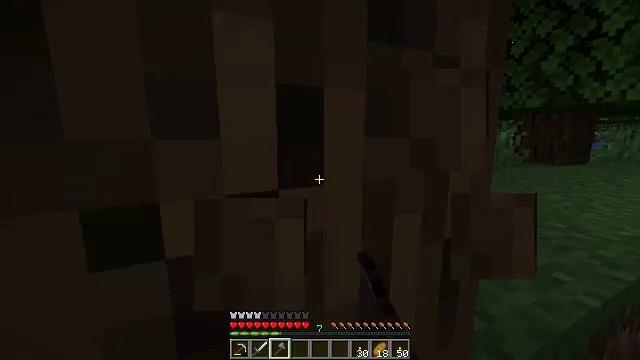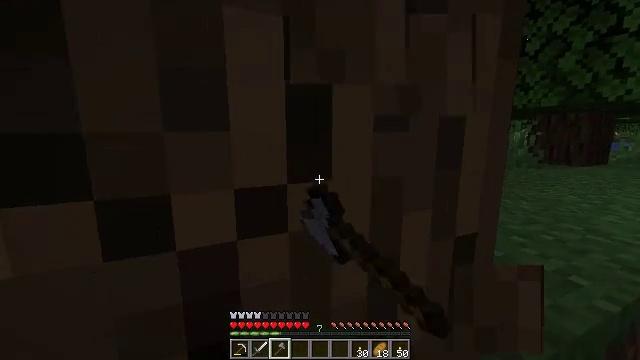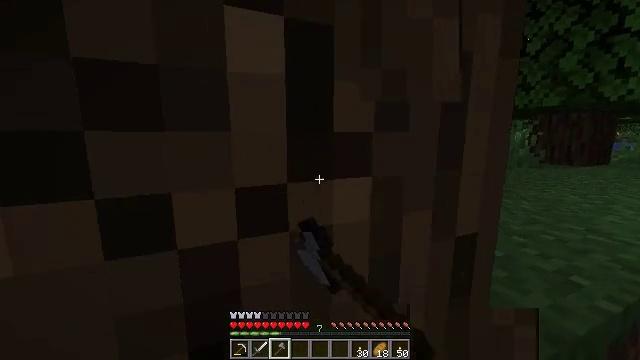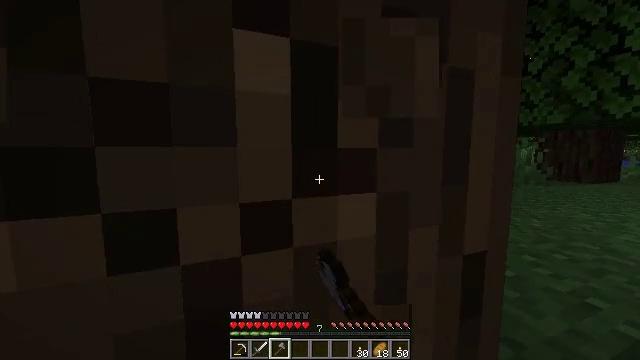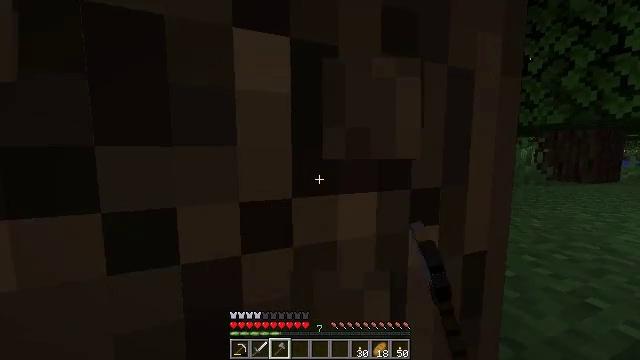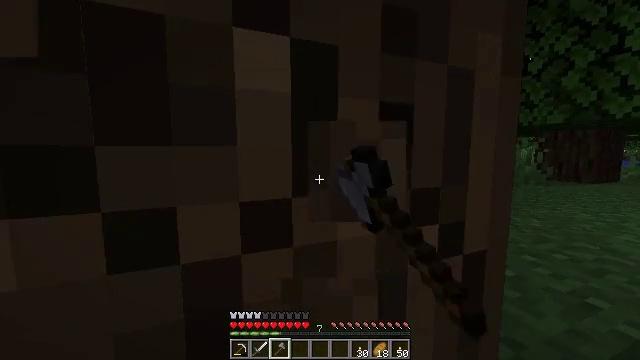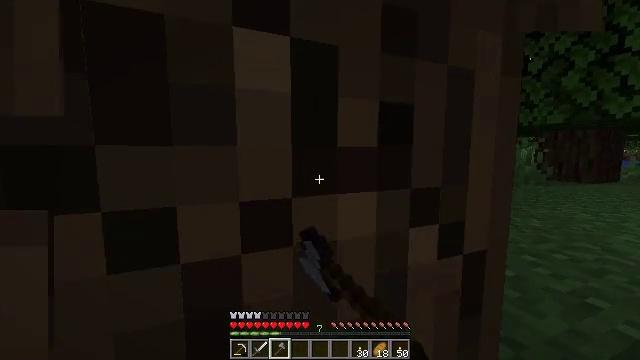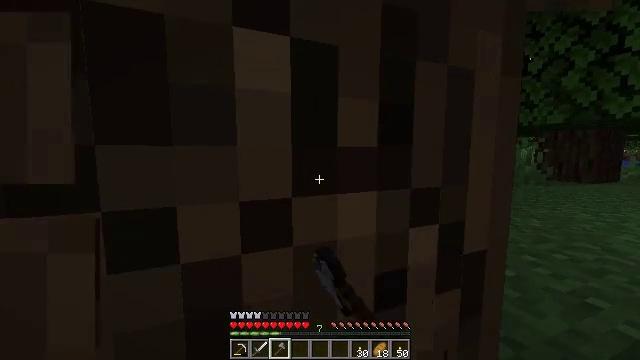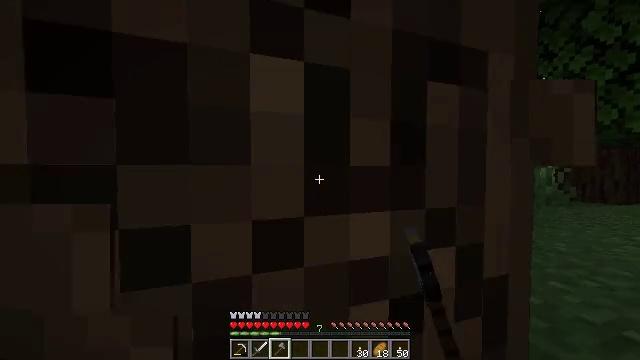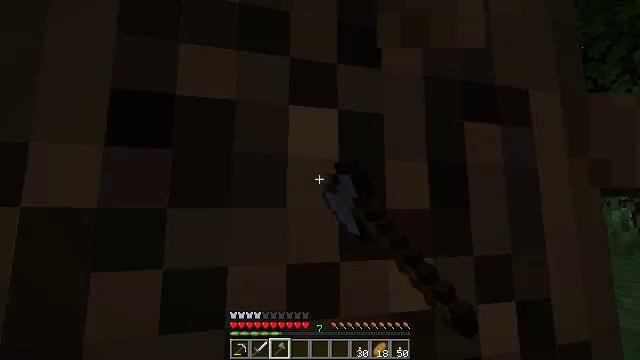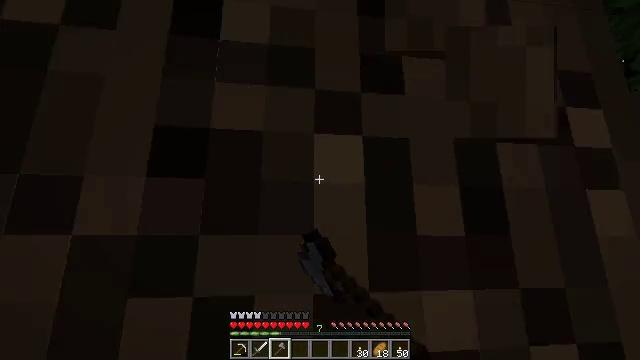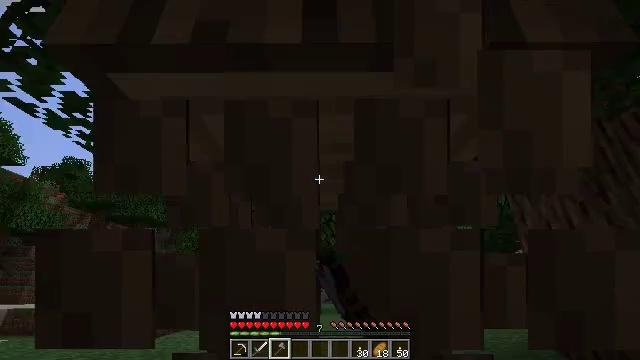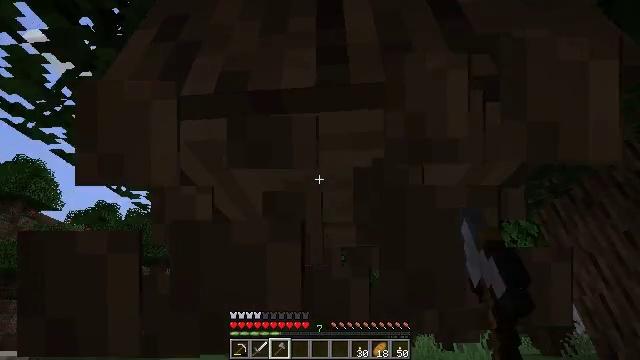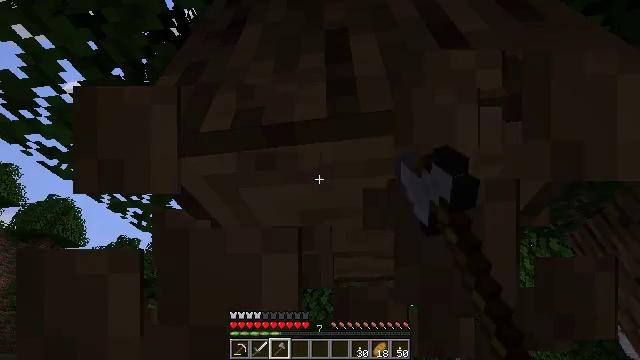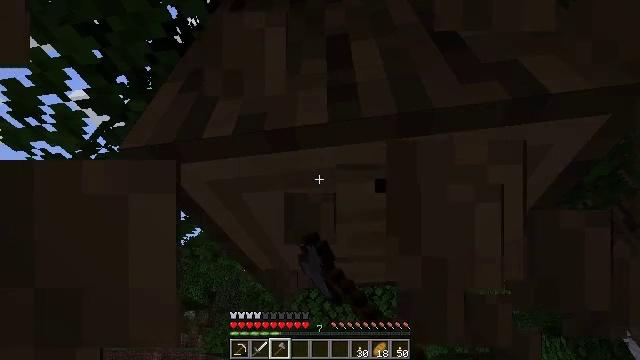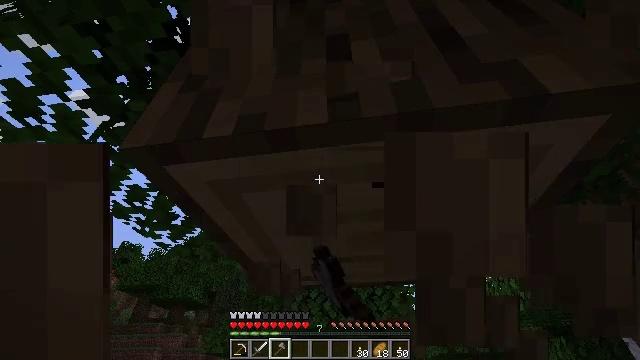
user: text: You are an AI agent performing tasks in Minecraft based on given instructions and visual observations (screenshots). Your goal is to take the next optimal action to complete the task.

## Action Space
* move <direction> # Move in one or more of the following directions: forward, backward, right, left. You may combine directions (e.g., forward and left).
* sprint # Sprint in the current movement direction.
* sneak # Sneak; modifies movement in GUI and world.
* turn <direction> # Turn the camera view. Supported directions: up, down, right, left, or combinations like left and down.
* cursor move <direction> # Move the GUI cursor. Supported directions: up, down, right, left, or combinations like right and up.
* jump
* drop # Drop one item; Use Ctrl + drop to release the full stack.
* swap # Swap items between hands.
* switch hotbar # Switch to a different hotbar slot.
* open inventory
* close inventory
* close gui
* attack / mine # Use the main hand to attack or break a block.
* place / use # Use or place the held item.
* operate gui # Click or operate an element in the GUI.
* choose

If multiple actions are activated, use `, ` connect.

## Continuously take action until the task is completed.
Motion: motion action
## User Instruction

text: Cut down the tree and harvest oak logs.
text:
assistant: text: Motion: turn left, attack / mine
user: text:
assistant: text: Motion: attack / mine
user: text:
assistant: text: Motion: turn left and up, attack / mine
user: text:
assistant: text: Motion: attack / mine
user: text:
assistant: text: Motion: attack / mine
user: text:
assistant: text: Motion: attack / mine
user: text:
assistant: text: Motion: attack / mine
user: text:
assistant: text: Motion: turn left and up, attack / mine
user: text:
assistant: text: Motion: turn left and up, attack / mine
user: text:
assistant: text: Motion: turn left and up, attack / mine
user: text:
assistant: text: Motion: turn left and up, attack / mine
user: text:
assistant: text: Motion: turn left and up, attack / mine
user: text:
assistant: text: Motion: turn left and up, attack / mine
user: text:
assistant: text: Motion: turn up, attack / mine
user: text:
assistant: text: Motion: attack / mine
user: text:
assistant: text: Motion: attack / mine
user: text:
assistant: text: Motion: attack / mine
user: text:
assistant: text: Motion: attack / mine
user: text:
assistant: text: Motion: attack / mine
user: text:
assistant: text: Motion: attack / mine
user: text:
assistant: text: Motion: attack / mine
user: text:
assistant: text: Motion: attack / mine
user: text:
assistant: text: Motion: attack / mine
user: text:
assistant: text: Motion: turn right and up, attack / mine
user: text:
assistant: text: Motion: turn right and up, attack / mine
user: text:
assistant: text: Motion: attack / mine
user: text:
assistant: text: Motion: attack / mine
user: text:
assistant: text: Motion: attack / mine
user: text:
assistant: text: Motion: attack / mine
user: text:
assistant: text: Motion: attack / mine